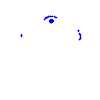
Particle: electron